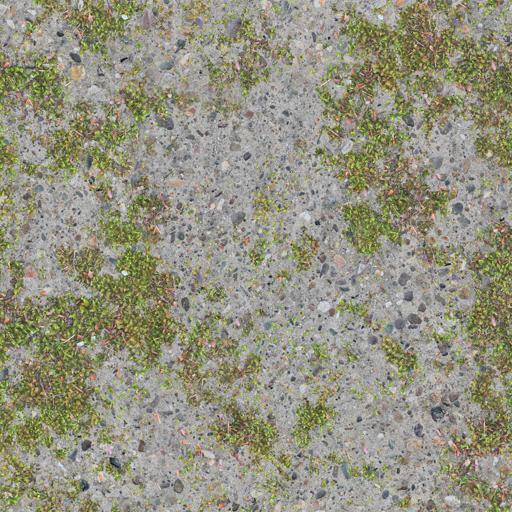
Tags: concrete light moss mossy